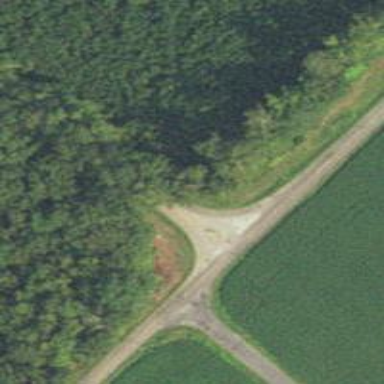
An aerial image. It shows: Stop road.